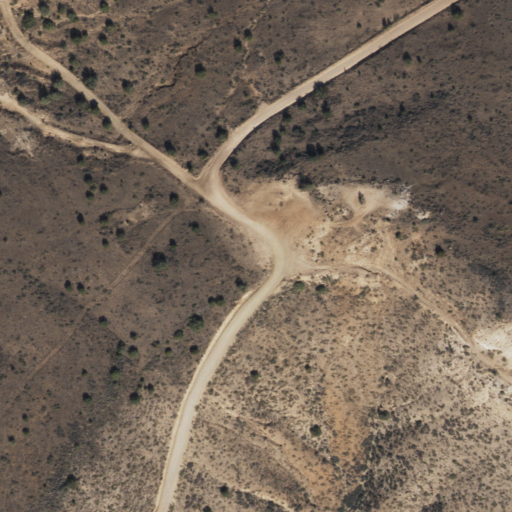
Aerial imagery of mountain in Arizona named Nelson Mesa containing shrub, open development, and low intensity development